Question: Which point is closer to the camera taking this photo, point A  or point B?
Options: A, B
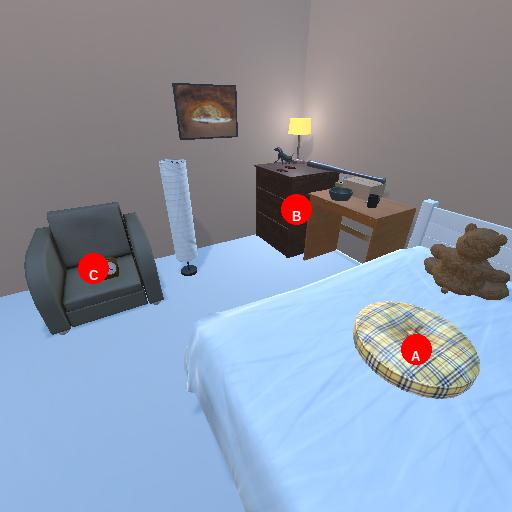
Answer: A